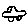
Label: car